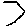
Label: hexagon